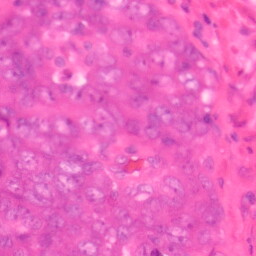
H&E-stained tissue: Colon